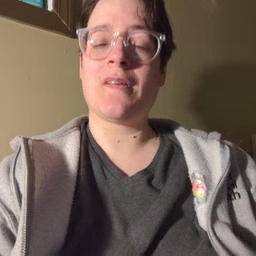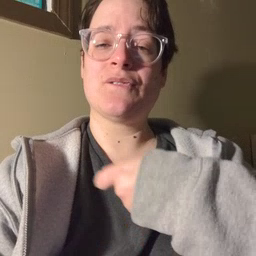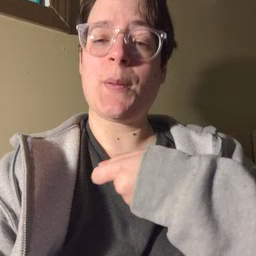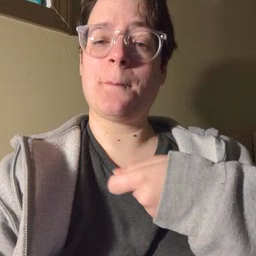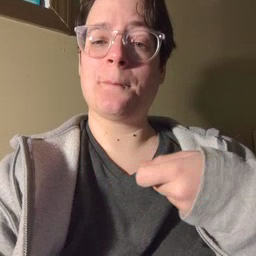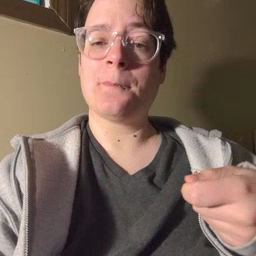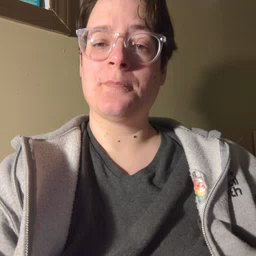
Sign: vacuum